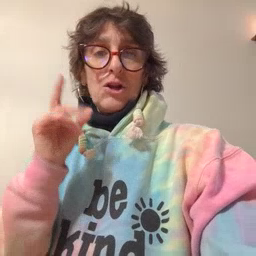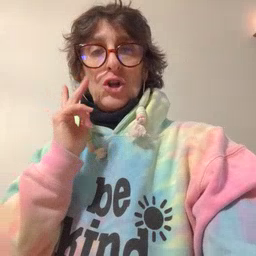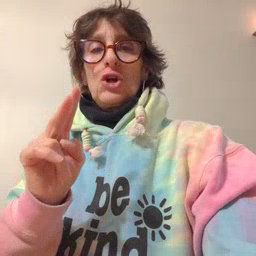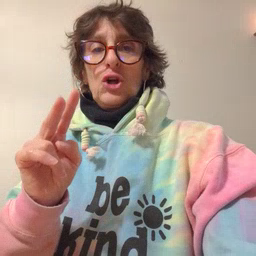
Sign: look